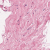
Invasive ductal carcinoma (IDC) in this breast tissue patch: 0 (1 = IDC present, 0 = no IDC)